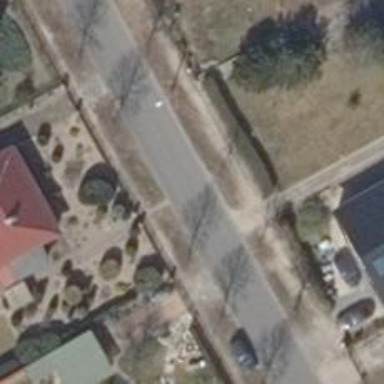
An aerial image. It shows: Footway with concrete surface.